Aerial crown-view tile of a tropical tree (Barro Colorado Island, Panama), acquired 20250715:
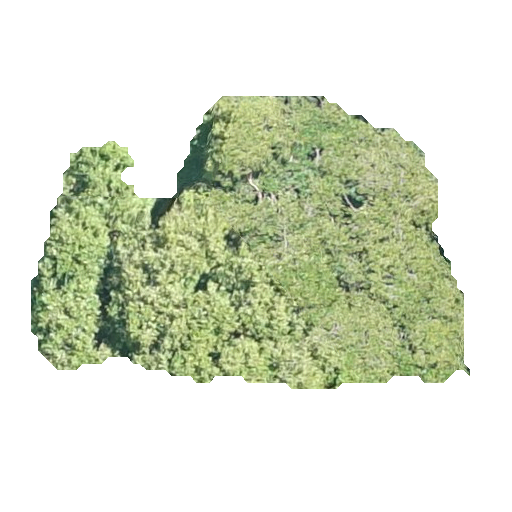
Species: Prioria copaifera
GBIF accepted scientific name: Prioria copaifera
Crown area: 143.193 m²